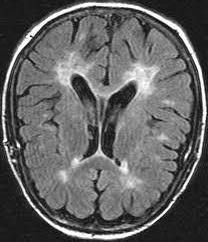
Label: notumor